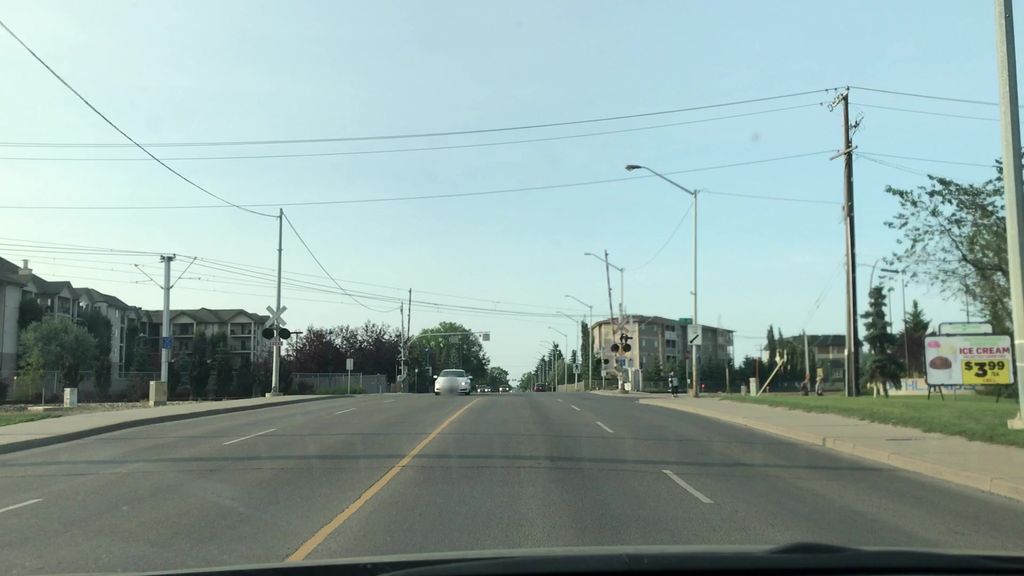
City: edmonton